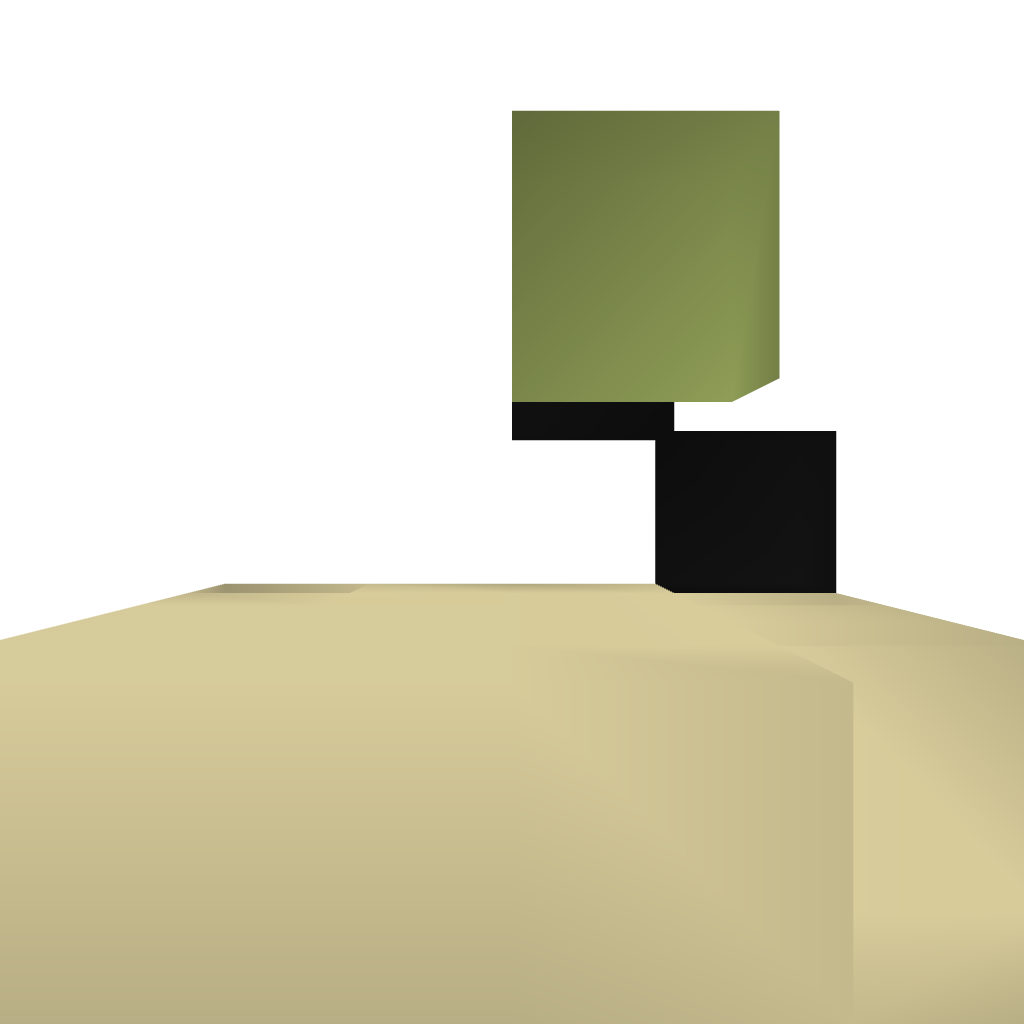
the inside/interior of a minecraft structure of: Fast and minimalistic redstone pulser